Question: I'm loading files into a WebView directly using 'webView.loadUrl("http://whatever.com/file.swf");'. It works perfectly in the vast majority of cases.
When loading a few specific files on certain devices, though, shortly after the Flash media begins to be displayed, my app closes with a Signal 11 fault caused by the Flash Player plugin. <URL>. No Exception is thrown. The same thing happens if I load those files into the .
When loading them into or the , however, shortly after the media begins to be displayed, the following is printed to LogCat:
'''
05-31 18:13:15.498: DEBUG/FONT(9183): WARNING: **************************** Detect FLEngine error 1 ****************************
05-31 18:13:15.558: DEBUG/(9183): ---------------------------------------------------------------> call AudioTrack stop()
'''
and an error icon is displayed on-screen:

No SIGSEGV fault occurs, and the browser is not terminated.
---
Does anyone know how I could do the exact same thing? Prevent the Flash Player plugin from causing the SIGSEGV fault, and simply handle the error myself, without the app being terminated? Any help would be greatly appreciated.
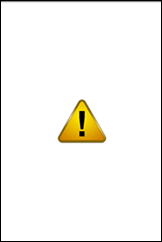
Answer: I see in your logcat output that the crash occurs in libflashlite.so. You should be using real Flash 10.3 or higher, not Flash Lite. The Flash player is available on the Android Market now.